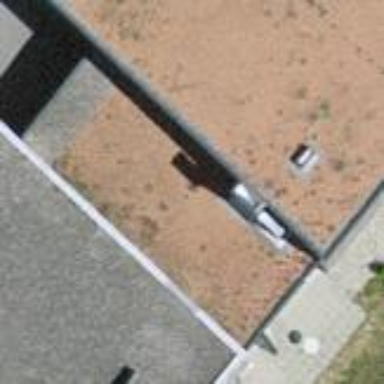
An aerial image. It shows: View of roof of building.